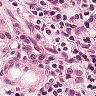
Metastatic tissue present: yes